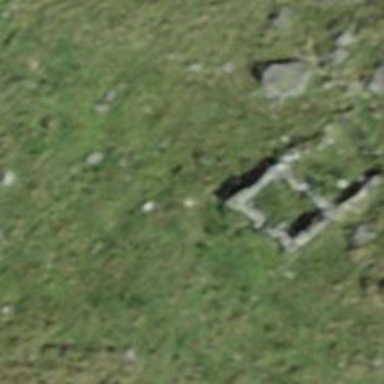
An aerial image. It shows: Historic building in ruins.